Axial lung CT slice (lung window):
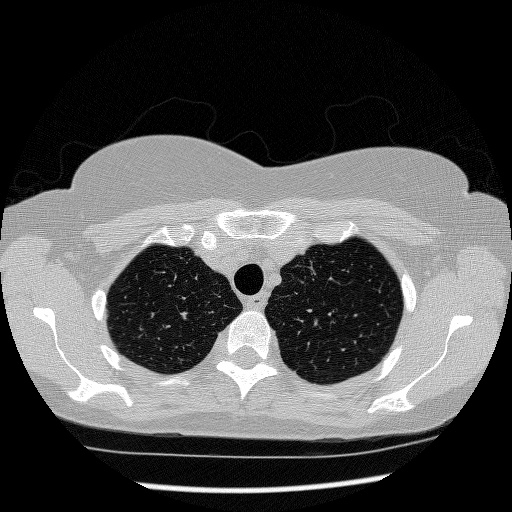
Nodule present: no